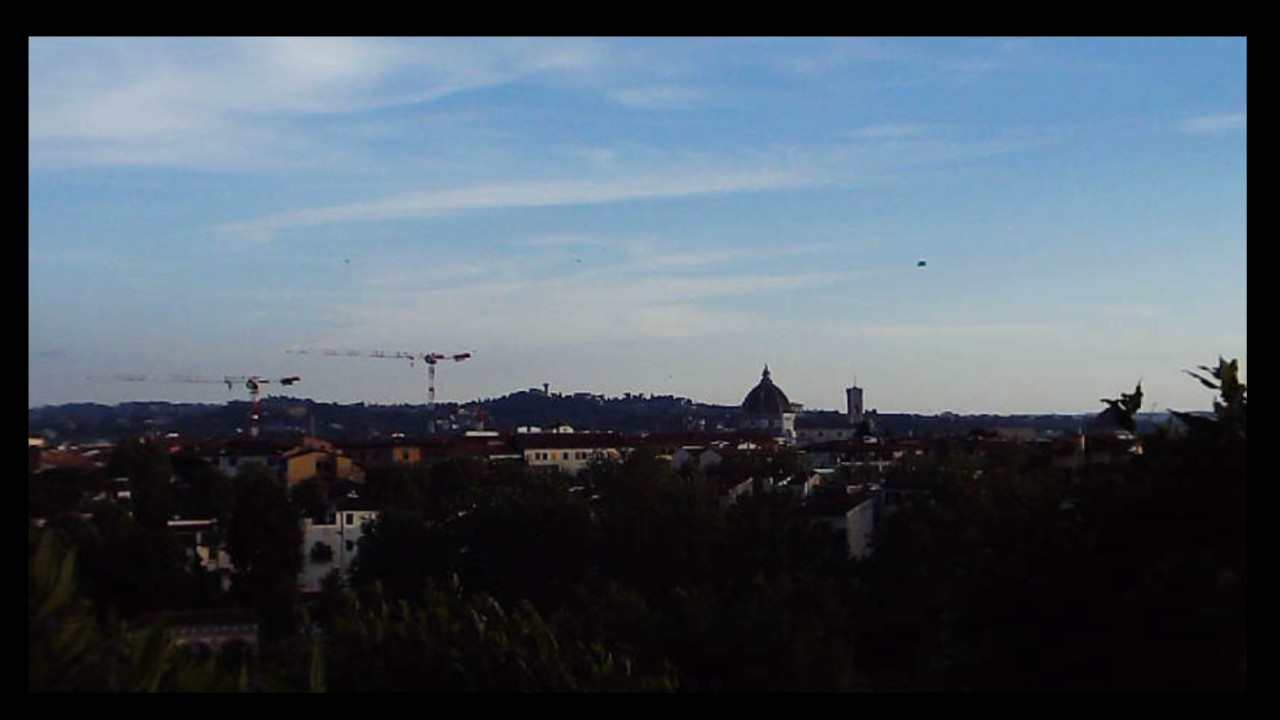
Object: Betafpv air75